Question: In Visual Studio I want to state that if a calculation box is blank due to there being no figures available on that particluar project, then show zero.
My calculation is a very simple:
'''
=(ReportItems!textbox21.Value) /
(ReportItems!textbox19.Value)
'''
For this I wrote an IIf statement:
'''
=IIf(
IsNothing(ReportItems!textbox21.Value) Or
IsNothing(ReportItems!textbox19.Value),
0,
((ReportItems!textbox21.Value)/(ReportItems!textbox19.Value)))
'''
But this still shows as #Error if there is a blank in either of textbox 21 or 19. see below picture.

Can anyone advise on how to fix this?
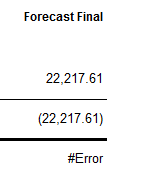
Answer: I have managed to fix it by inserting the below function:-
'''
Function Divide(Numerator as Double, Denominator as Double)
If Denominator = 0 Then
Return 0
Else
Return Numerator/Denominator
End If
End Function
'''
and then re-writing my calculation as :-
'''
=Code.Divide(ReportItems!textbox21.Value, ReportItems!textbox19.Value)
'''